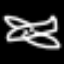
Label: airplane